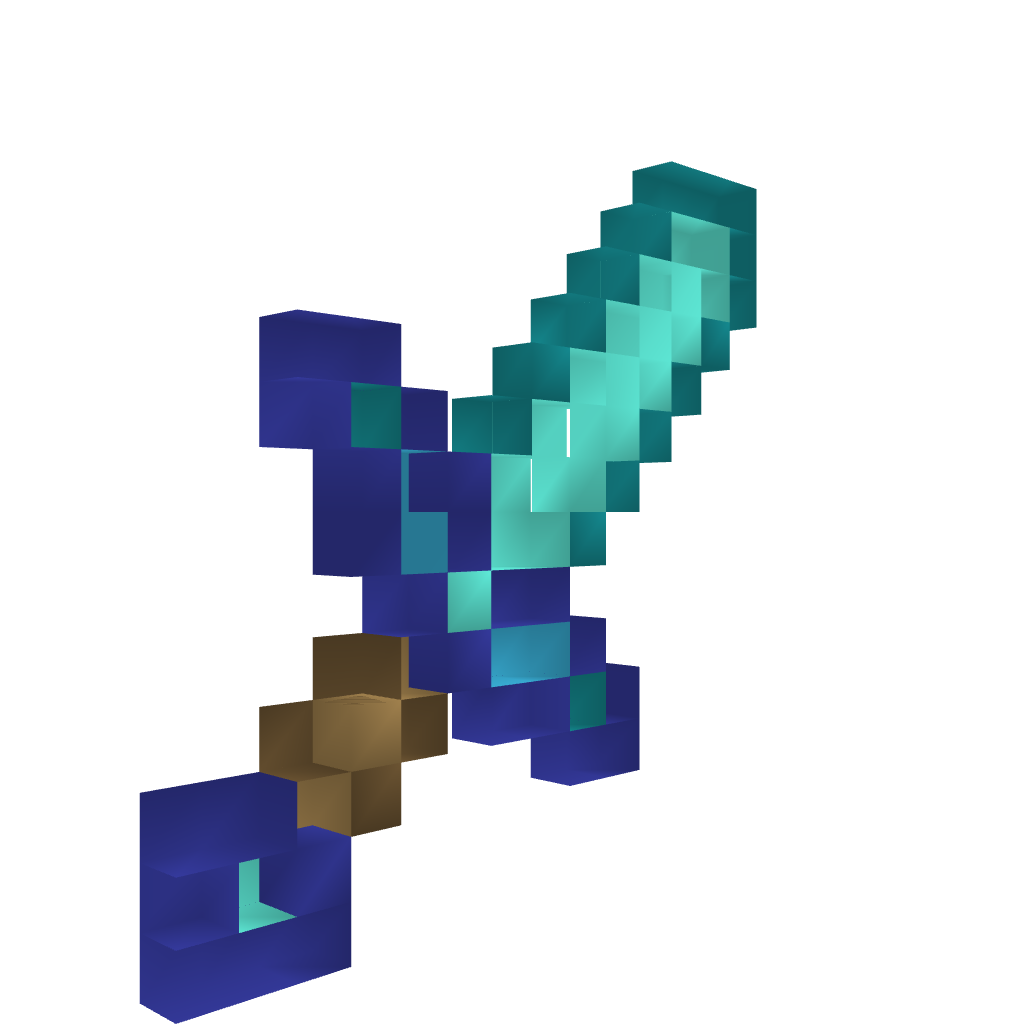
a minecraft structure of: Diamond Sword